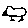
Label: bird